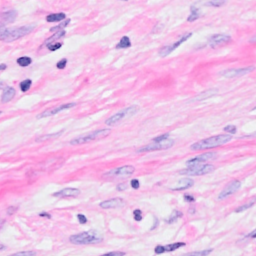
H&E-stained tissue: Breast